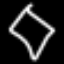
Label: diamond